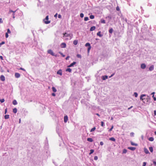
Tumor epithelial tissue: no
Tumor-associated stroma tissue: no
Normal tissue: yes